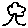
Label: tree